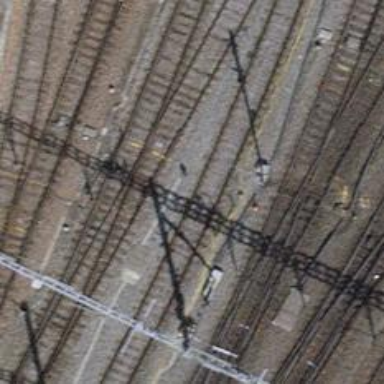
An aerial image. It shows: Railway siding with one electrified track and contact line.